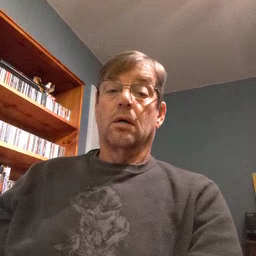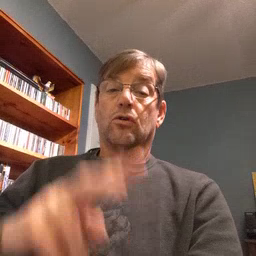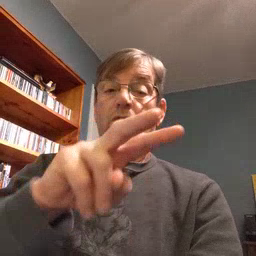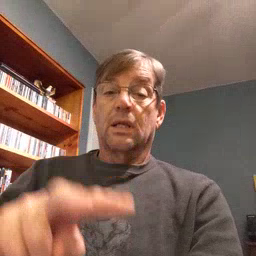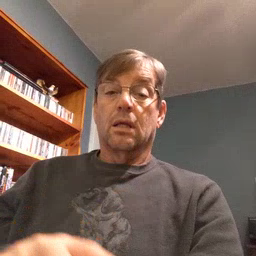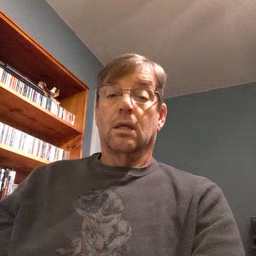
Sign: read